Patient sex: M
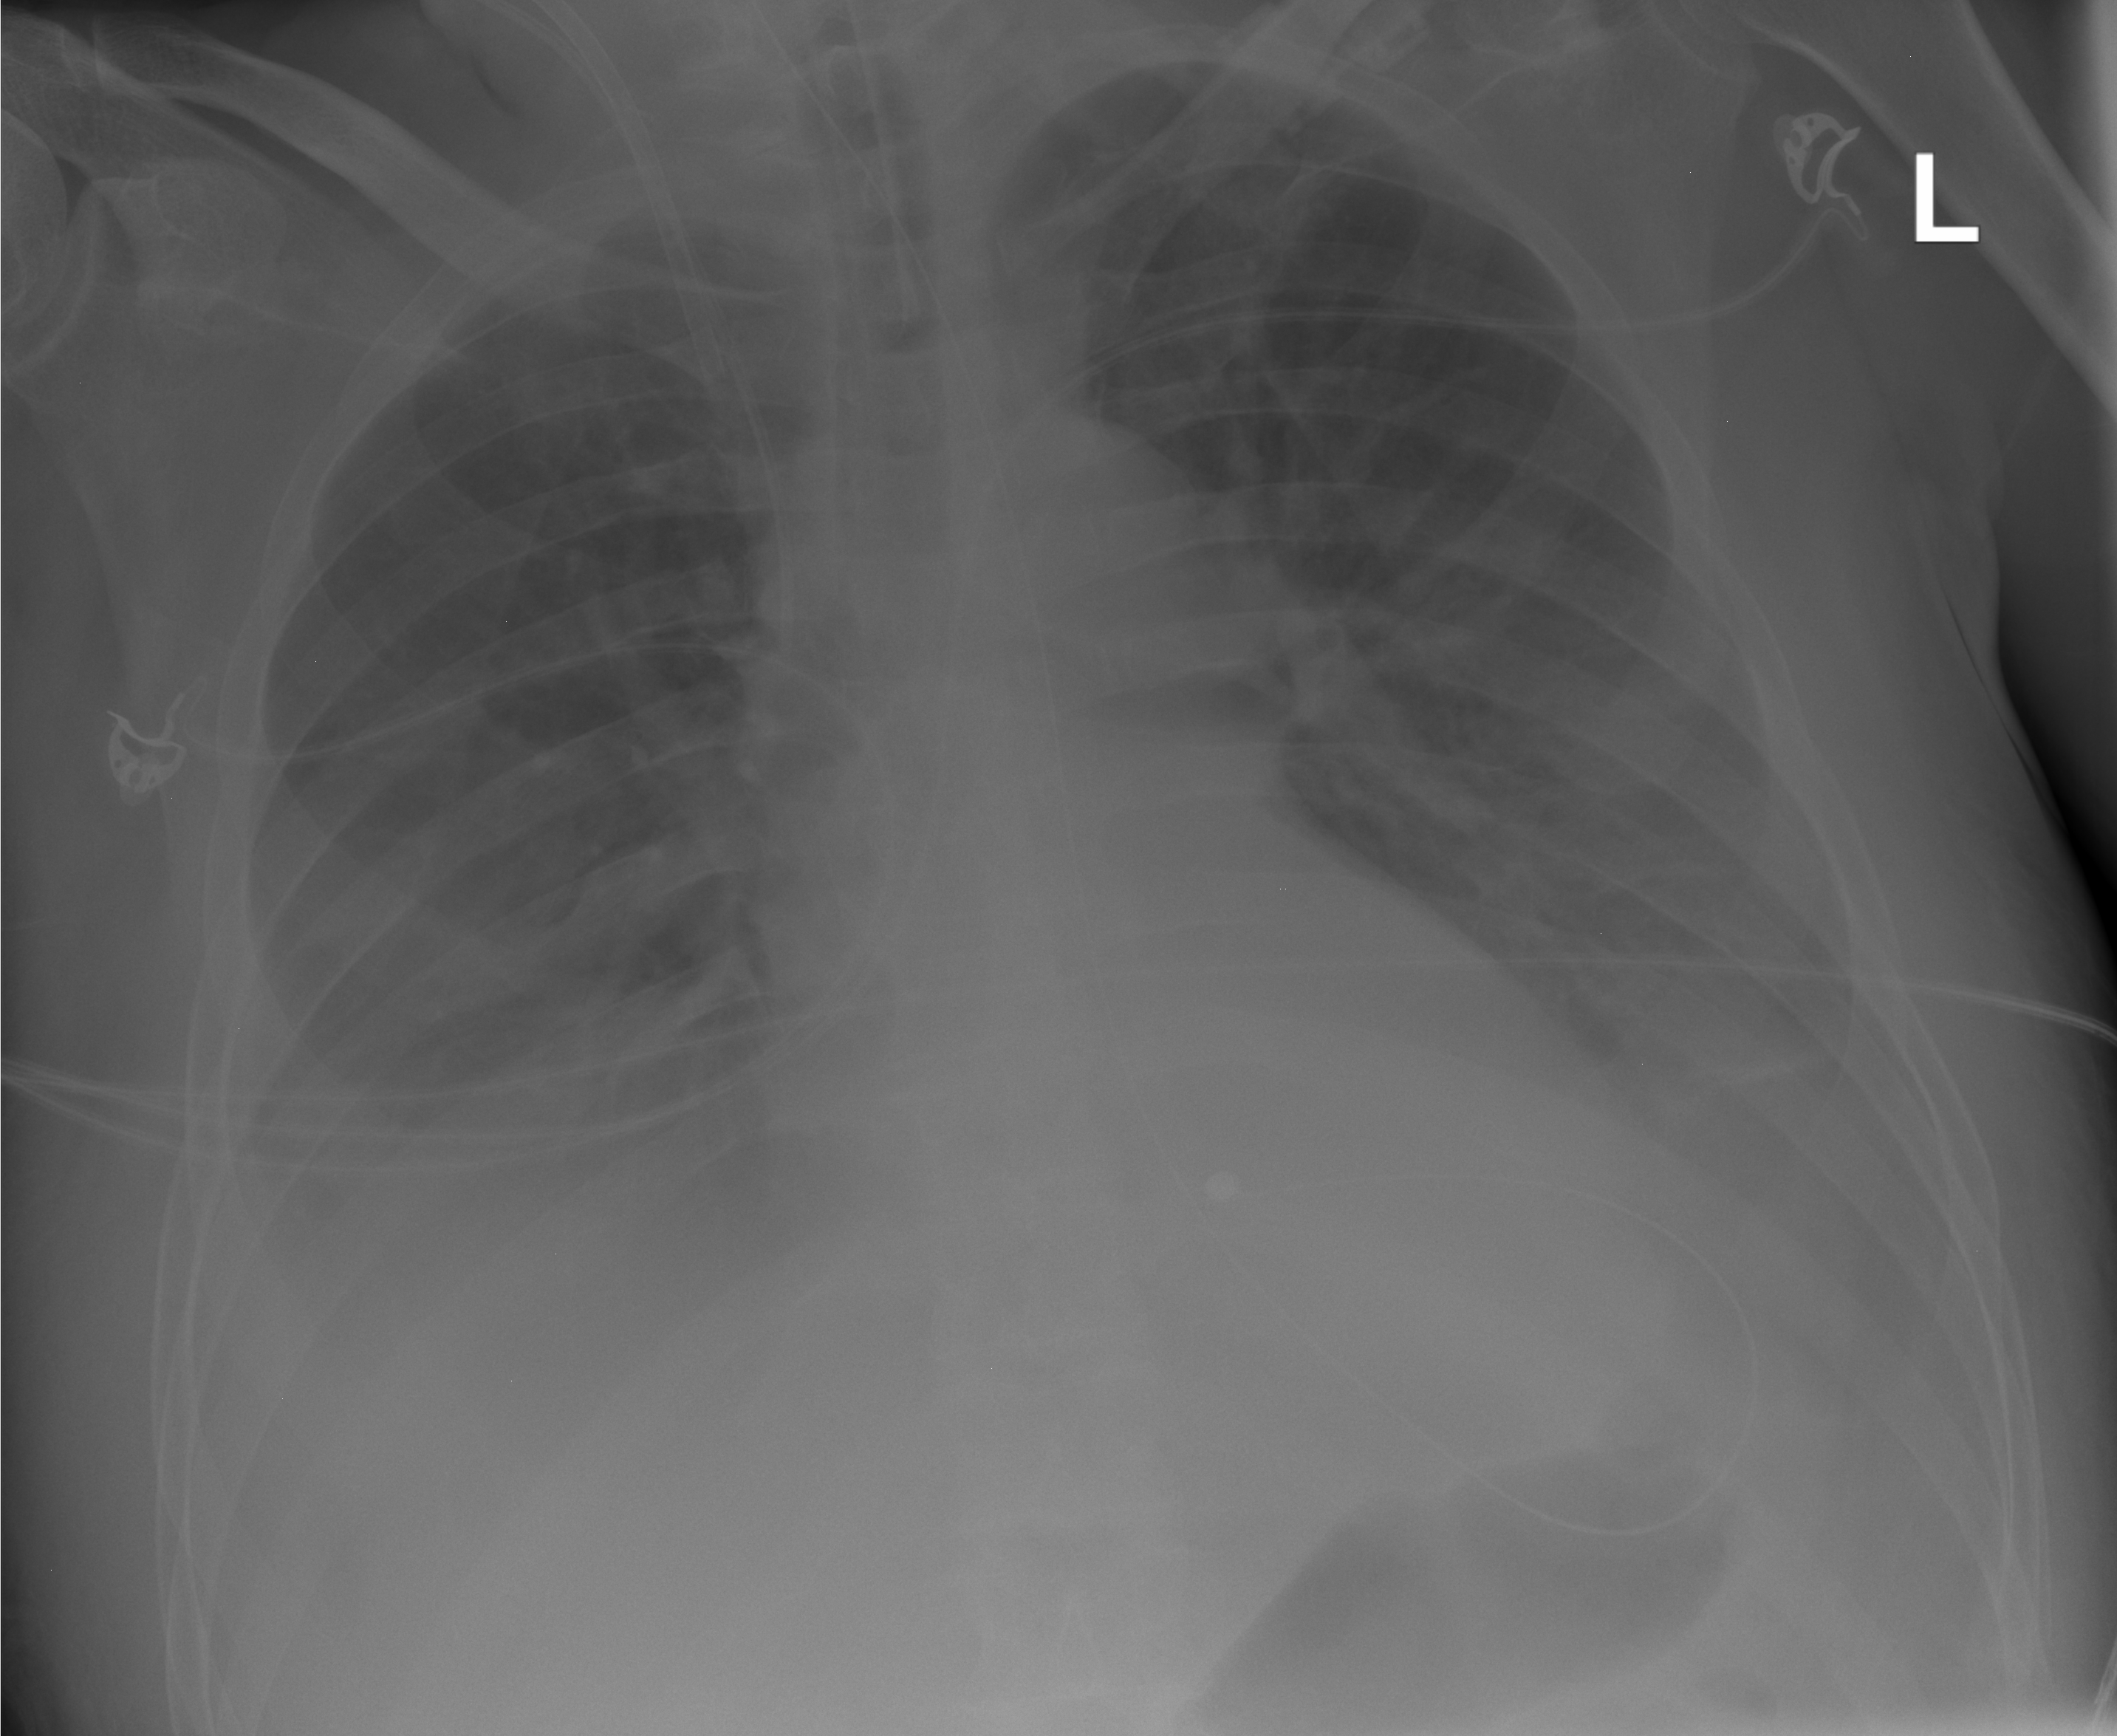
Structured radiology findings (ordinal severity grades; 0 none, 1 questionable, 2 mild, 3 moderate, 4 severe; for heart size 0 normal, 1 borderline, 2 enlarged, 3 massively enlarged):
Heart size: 0
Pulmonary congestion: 0
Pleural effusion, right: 2
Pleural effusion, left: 2
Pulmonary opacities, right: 0
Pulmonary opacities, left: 0
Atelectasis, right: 2
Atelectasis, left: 2